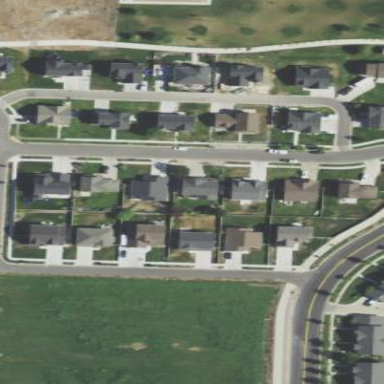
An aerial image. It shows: This residential area consists of single-family homes.